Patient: sex M, age 29
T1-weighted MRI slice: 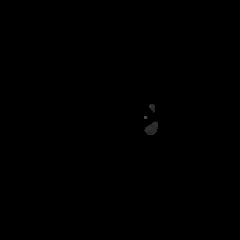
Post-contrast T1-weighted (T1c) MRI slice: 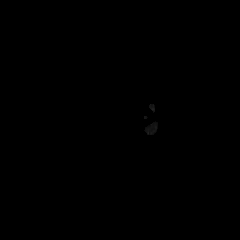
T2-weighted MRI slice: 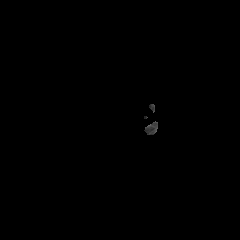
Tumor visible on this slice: no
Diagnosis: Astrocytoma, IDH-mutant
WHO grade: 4